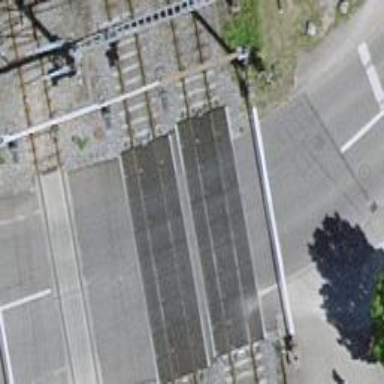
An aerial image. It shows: Level crossing with full barriers and lights.